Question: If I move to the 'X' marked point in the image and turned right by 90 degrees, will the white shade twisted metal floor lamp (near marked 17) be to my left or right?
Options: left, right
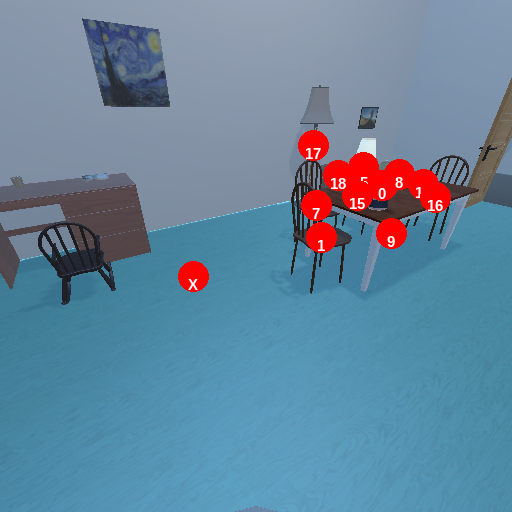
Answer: left